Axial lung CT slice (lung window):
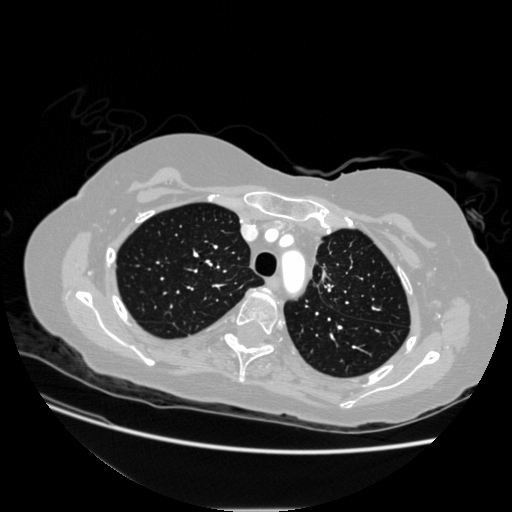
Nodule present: no